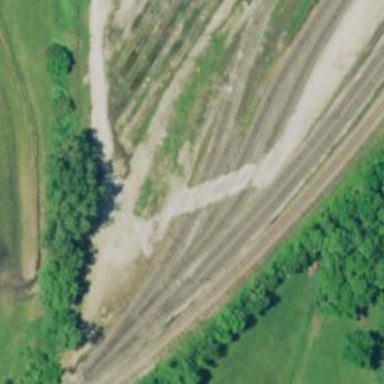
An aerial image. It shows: Railway spur service.